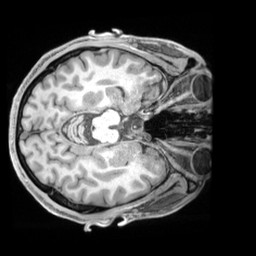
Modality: T1w
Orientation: axial
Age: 34
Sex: male
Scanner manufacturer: siemens
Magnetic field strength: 3 T
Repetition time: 2.2 s
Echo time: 0.00218 s